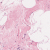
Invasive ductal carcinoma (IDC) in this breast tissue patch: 0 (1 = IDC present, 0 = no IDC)